Question: I know that the iOS Simulator is found in a different directory each time it is run; with that in mind, I have this code which gives me the directory of the Core Data sqlite files:
'''
// find current directory for saori.sqlite
NSFileManager *fileManager = [NSFileManager defaultManager];
NSURL *documentDirectory = [[fileManager URLsForDirectory:NSLibraryDirectory inDomains:NSUserDomainMask]firstObject];
NSString *sqliteFilePath = [[documentDirectory URLByAppendingPathComponent:@"Application Support/SalonBook/saori.sqlite"] absoluteString];
if ([fileManager fileExistsAtPath:sqliteFilePath])
[MagicalRecord cleanUp]; // set stack, etc to 'nil'
else {
NSLog(@"
-->sqlite files not found"); // log message "unable to find sqlite files
return;
}
'''
This is the printout of the sqliteFilePath object:
'''
Printing description of sqliteFilePath:
file:///Users/rolfmarsh/Library/Developer/CoreSimulator/Devices/1EE69744-255A-45CD-88F1-63FEAD117B32/data/Containers/Data/Application/C8FF20F0-41E4-4F26-AB06-1F29936C2208/Library/Application%20Support/SalonBook/saori.sqlite
'''
And this is the image of the file from Finder:

The problem is: I go to the and the saori.sqlite file is indeed there! Why is failing?
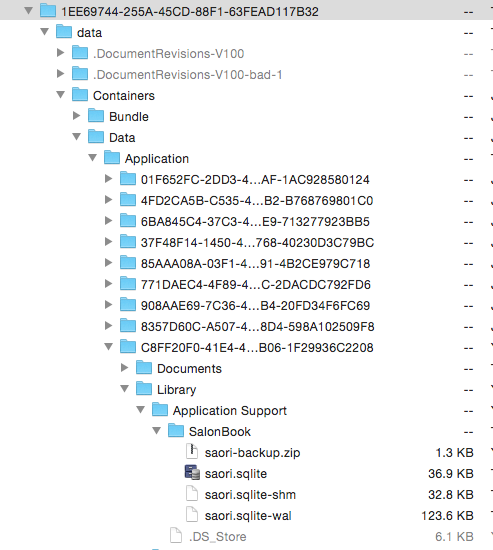
Answer: Because it is still a URL. A file path doesn't have a protocol, so the prefix of your path 'file:///' is invalid and can't be resolved. Since an invalid path doesn't contain any files, 'fileExistsAtPath:' returns 'NO'.
Not to worry though, instead of calling 'absoluteString' on the URL object, you can just call 'path' instead and it will return the path.